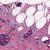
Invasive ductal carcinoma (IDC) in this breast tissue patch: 0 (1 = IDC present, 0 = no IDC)